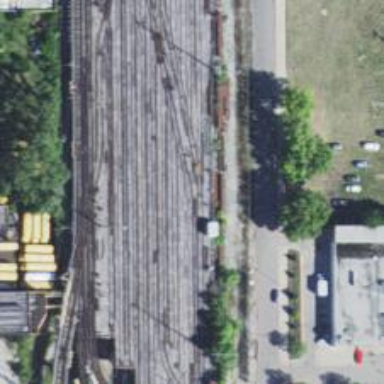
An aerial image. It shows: Bridge over electrified rail yard.